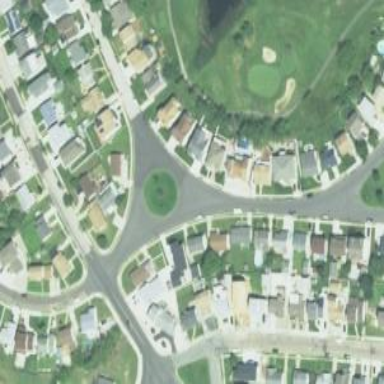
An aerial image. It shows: Residential road with roundabout.